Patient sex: F
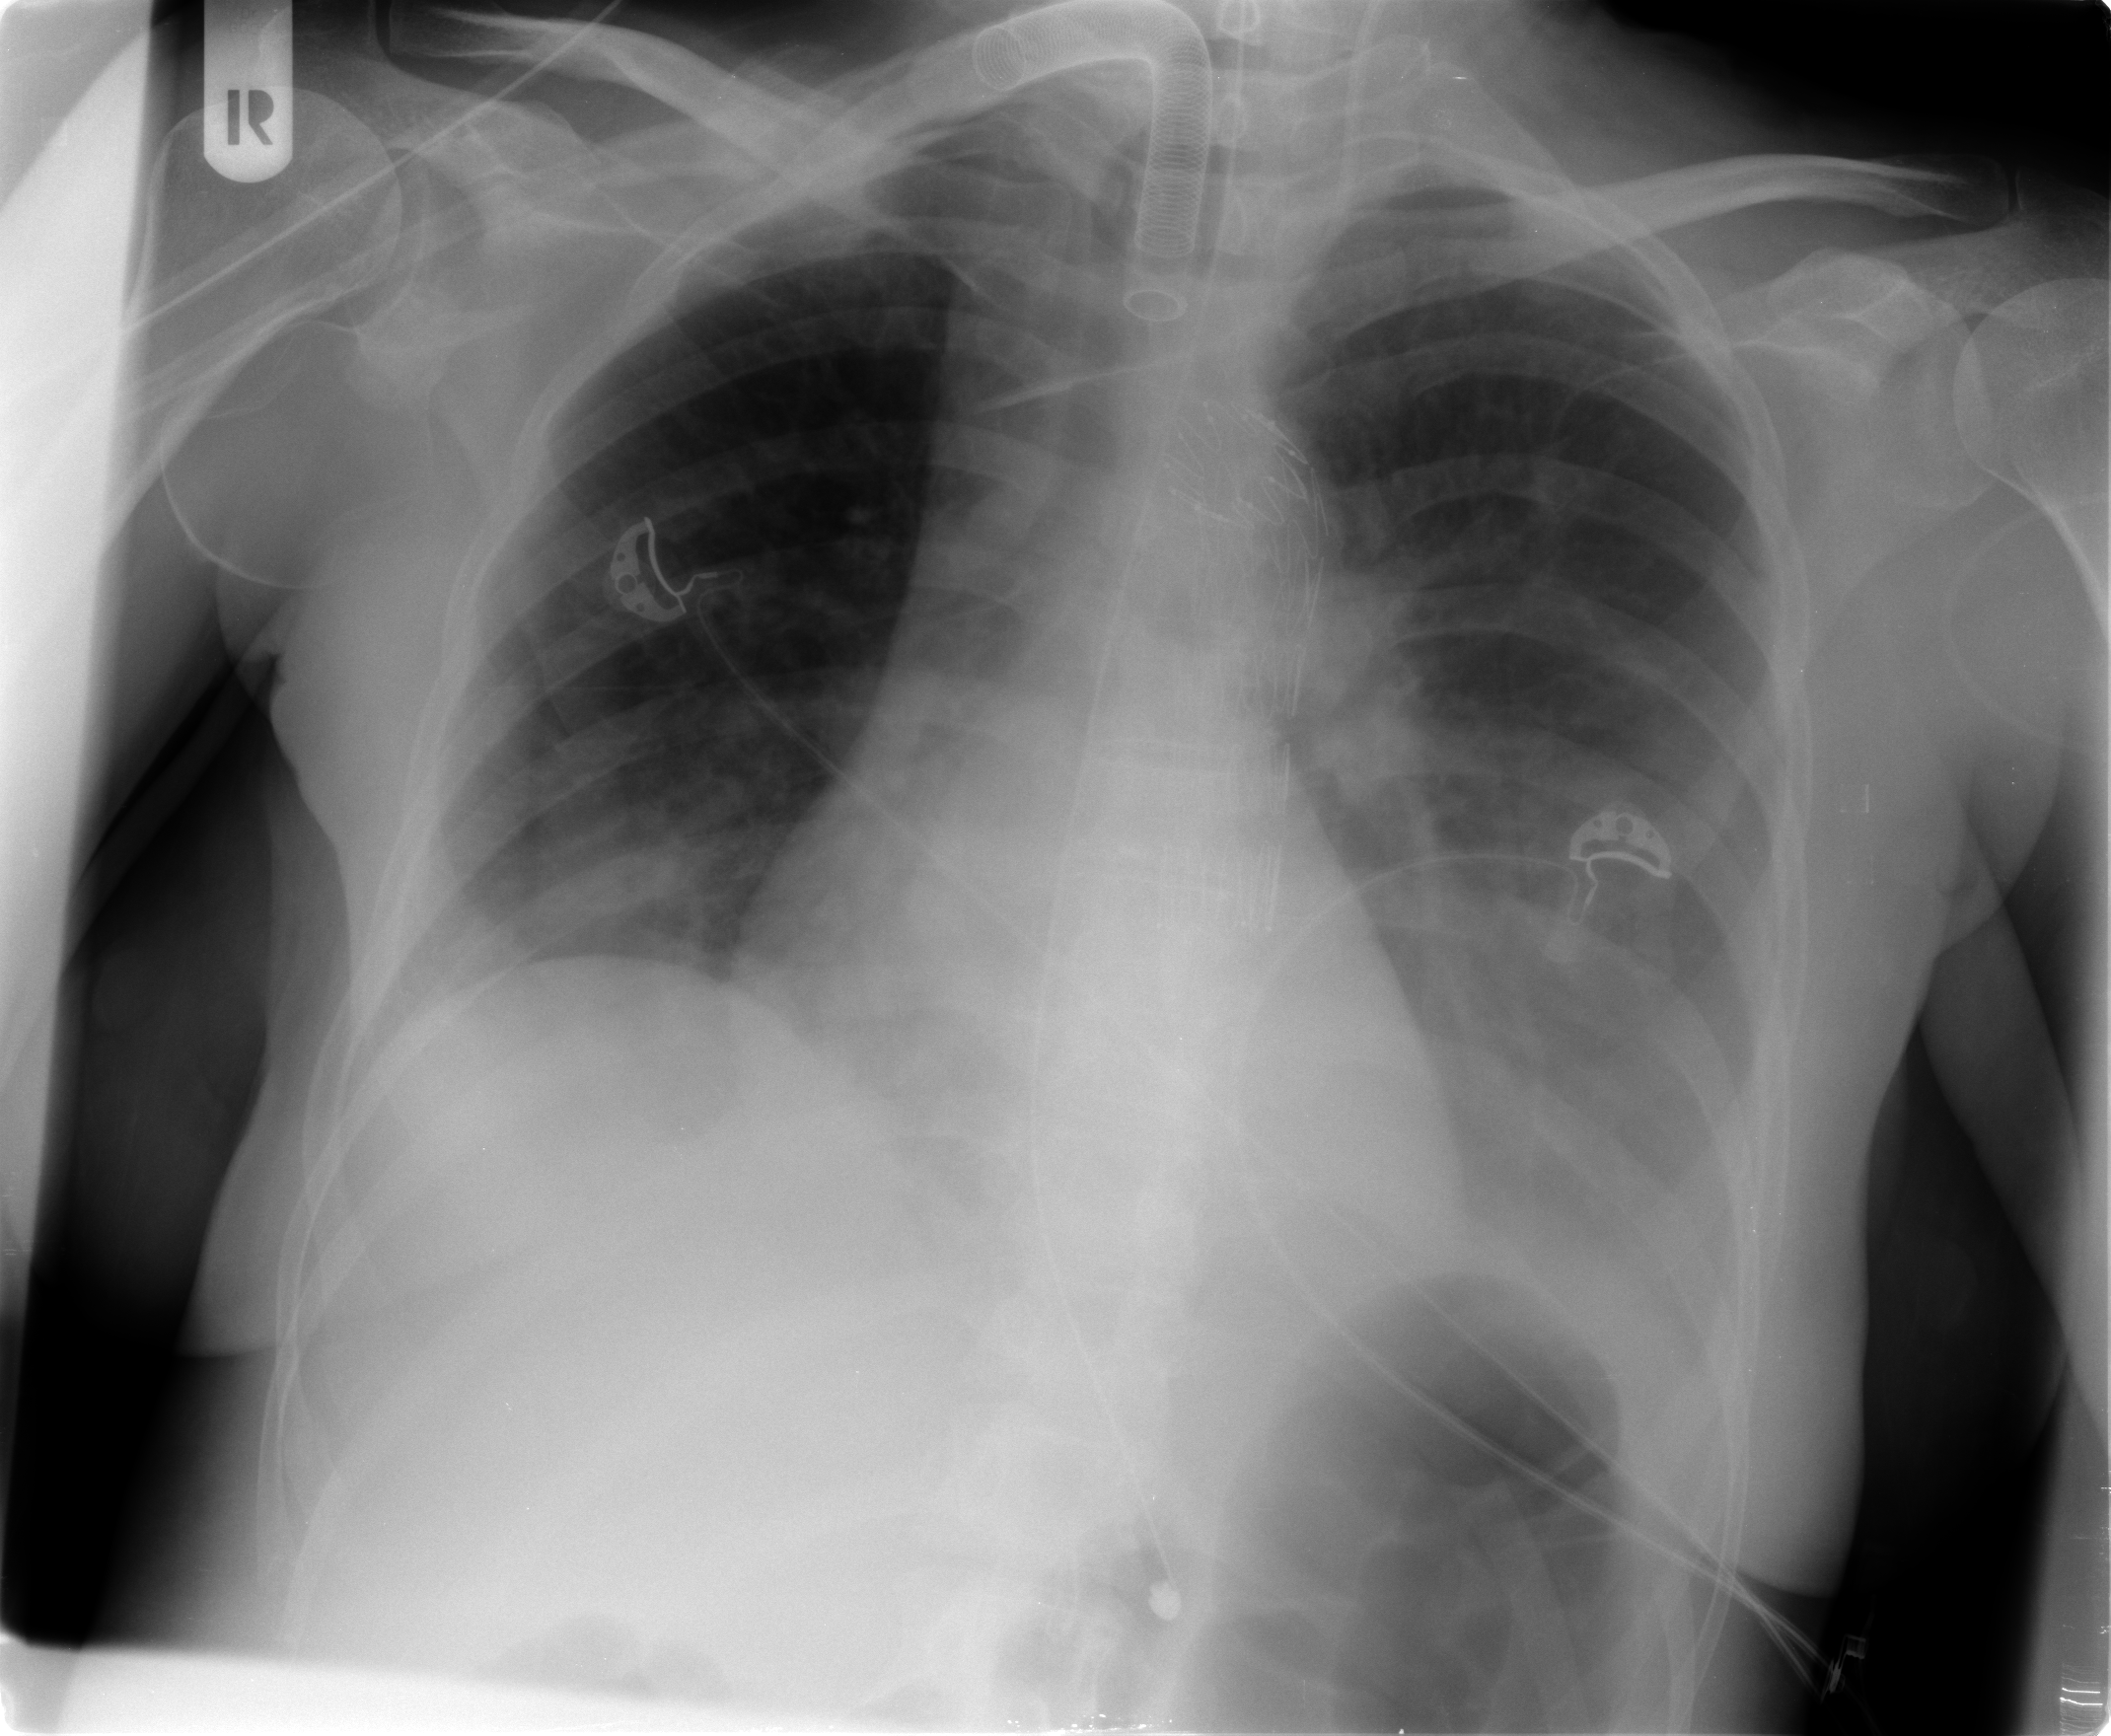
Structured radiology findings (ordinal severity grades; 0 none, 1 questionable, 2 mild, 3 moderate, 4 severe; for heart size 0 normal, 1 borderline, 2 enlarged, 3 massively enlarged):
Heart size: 1
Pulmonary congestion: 2
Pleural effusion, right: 1
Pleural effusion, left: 3
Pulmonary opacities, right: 0
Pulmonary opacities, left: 0
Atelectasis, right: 1
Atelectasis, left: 2